Aerial crown-view tile of a tropical tree (Barro Colorado Island, Panama), acquired 20241216:
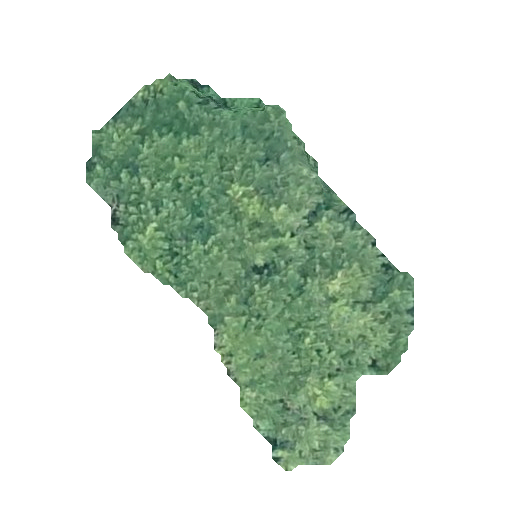
Species: Jacaranda copaia
GBIF accepted scientific name: Jacaranda copaia
Crown area: 100.725 m²